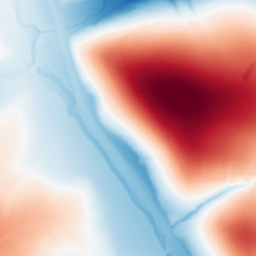
Category: trend_removal
Decomposition family: polynomial_high
Decomposition parameters: degree: 6
Upsampling method: quadratic
Upsampling parameters: scale: 4
Upsampling scale: 4